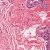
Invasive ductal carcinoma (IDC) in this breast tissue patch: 0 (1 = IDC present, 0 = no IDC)